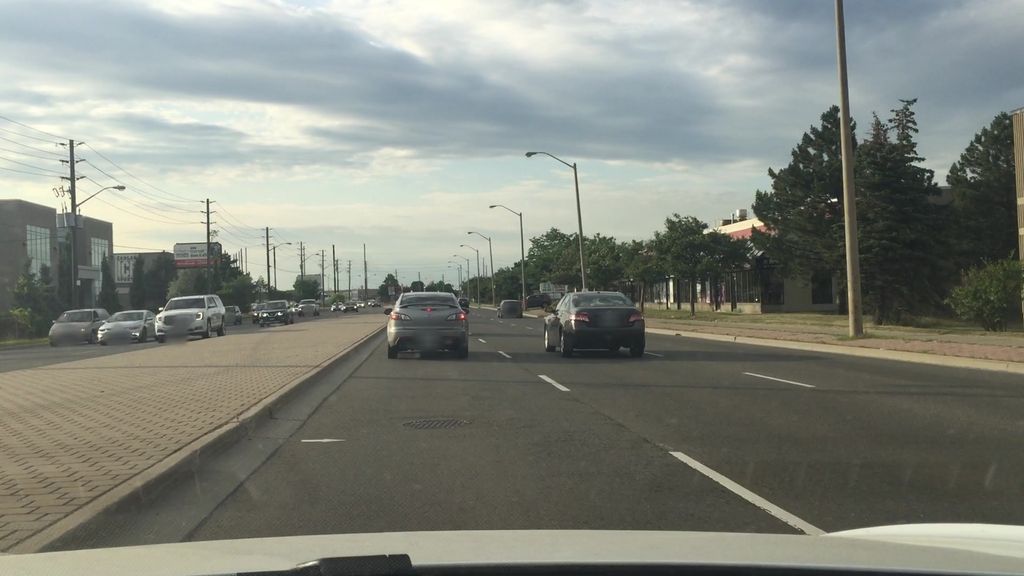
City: toronto